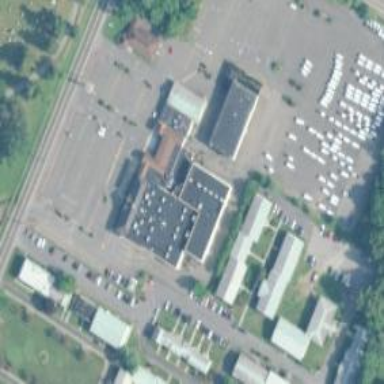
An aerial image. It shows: Cinema building.